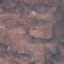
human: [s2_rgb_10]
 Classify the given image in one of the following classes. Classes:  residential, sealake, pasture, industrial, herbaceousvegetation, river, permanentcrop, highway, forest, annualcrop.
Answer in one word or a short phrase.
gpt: HerbaceousVegetation